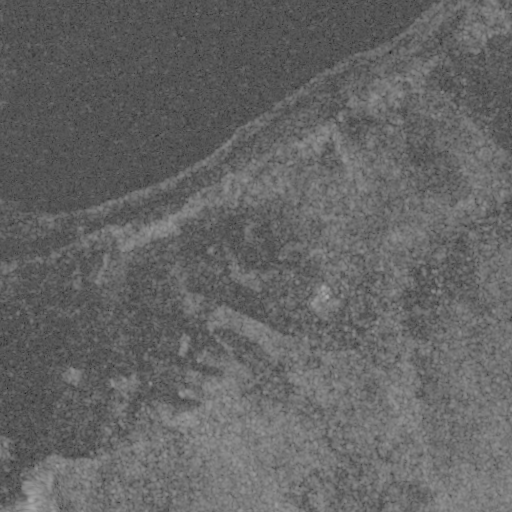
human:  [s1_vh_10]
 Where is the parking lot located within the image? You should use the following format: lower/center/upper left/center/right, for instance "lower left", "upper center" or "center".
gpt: The parking lot is located in the lower left of the image.
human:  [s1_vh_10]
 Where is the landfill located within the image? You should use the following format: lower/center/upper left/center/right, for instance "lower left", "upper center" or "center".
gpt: There is no landfill in the image.

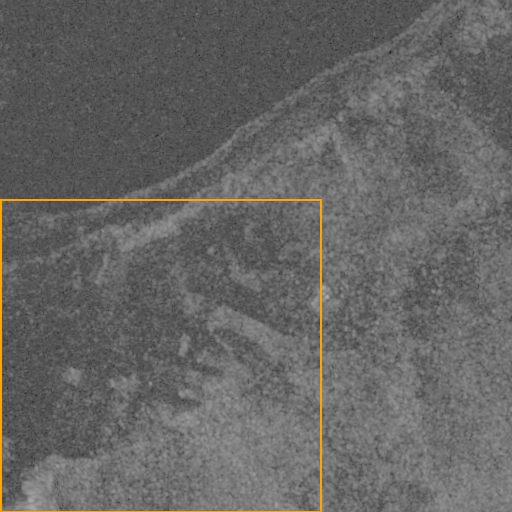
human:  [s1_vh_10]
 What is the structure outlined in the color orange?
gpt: The structure outlined in orange is a crop field.
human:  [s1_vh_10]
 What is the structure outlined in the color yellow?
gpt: There is no yellow outline.